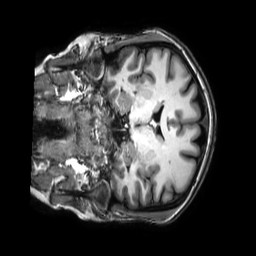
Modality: T1w
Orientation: coronal
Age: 40
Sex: female
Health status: healthy
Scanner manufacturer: philips
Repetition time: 0.009 s
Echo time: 0.004 s